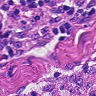
Metastatic tissue present: no